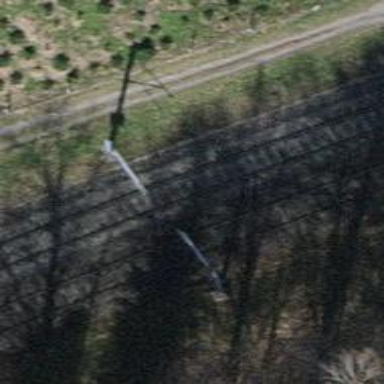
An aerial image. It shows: Solitary milestone along the railway.